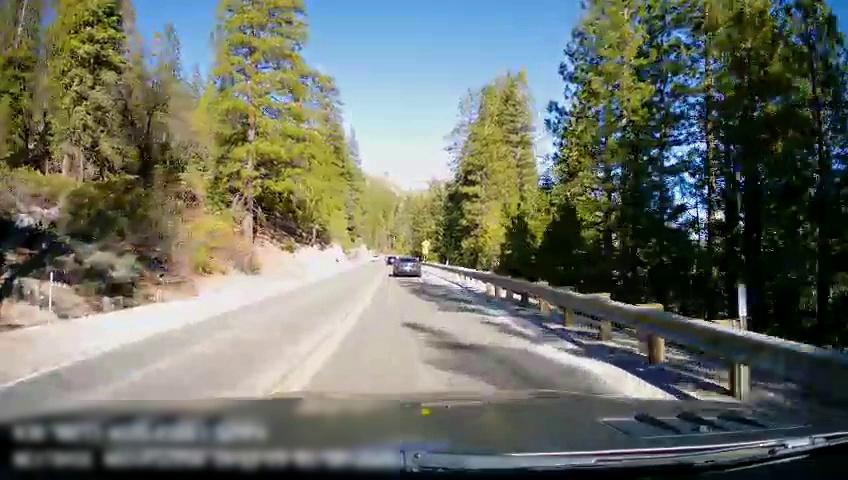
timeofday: Day
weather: Sunny
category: Drivable Space
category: Vehicles | Car
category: Vehicles | Car
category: Lanes | Opposite Lane
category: Lanes | Opposite Lane
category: Lanes | Current Lane